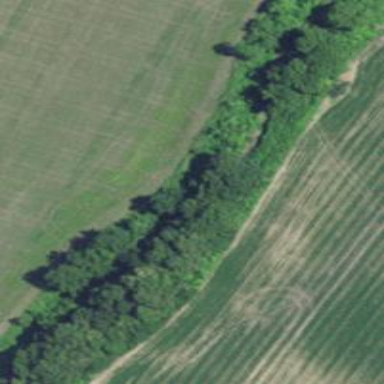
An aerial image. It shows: Beautiful woodland area.